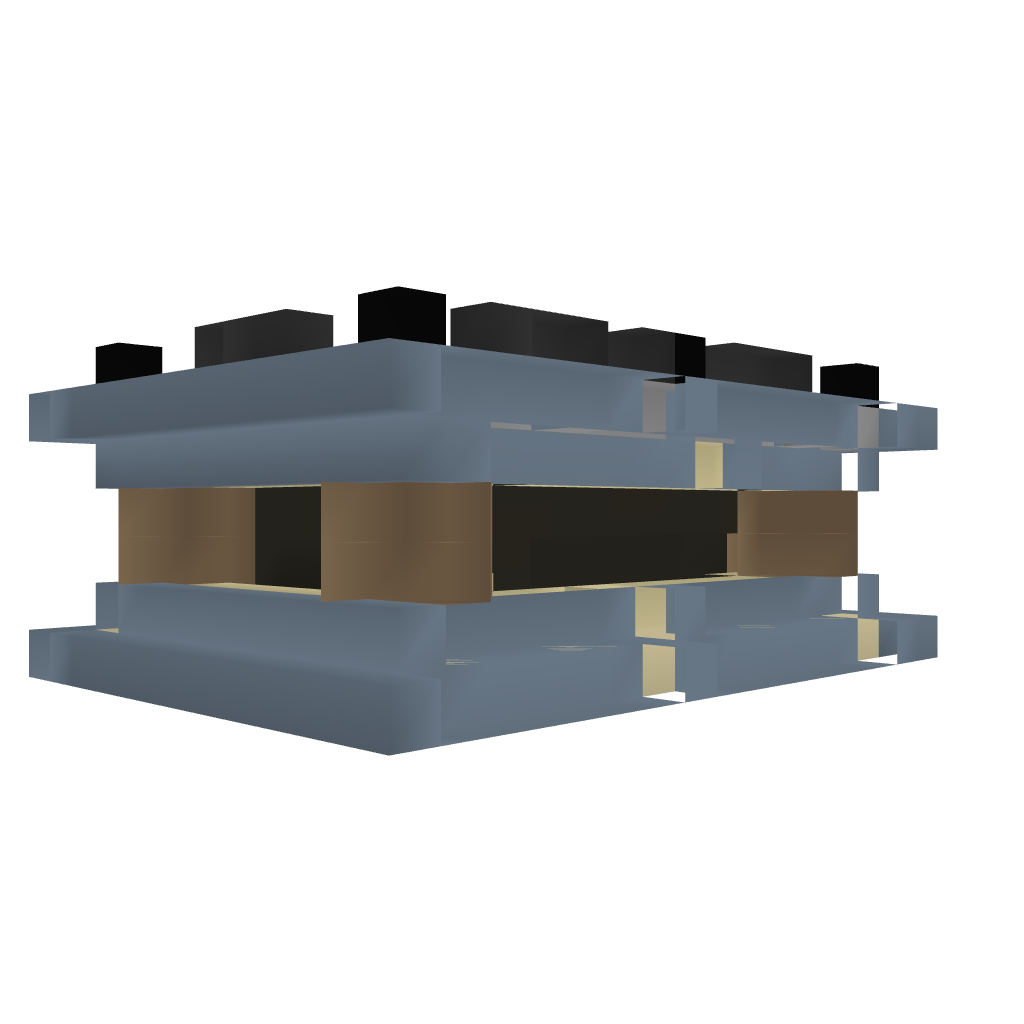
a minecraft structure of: Nature Shrine